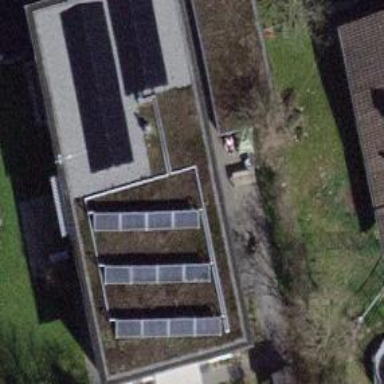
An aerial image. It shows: Solar power generator.